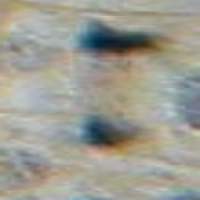
Label: telophase